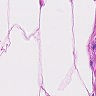
Metastatic tissue present: no